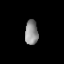
Tissue: lung
Cell type: Epithelial cells
Senescence score: 0.2373
Nuclear area (px): 308
Mean DAPI intensity: 145.805